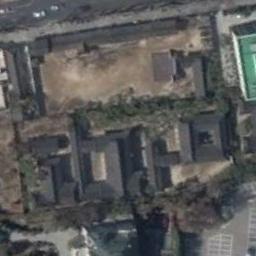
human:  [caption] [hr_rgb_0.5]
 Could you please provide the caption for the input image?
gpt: One side of the palace is the road and the other side is lush woods .

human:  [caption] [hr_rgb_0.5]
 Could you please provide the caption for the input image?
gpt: The dark gray palace has some palaces of different sizes .

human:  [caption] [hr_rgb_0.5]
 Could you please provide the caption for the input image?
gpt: The palace is on the bare land next to some trees .

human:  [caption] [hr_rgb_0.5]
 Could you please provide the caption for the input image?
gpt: There are many trees beside the palace .

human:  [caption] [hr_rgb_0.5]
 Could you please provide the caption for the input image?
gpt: There are some brown trees beside the black palace .